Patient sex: F
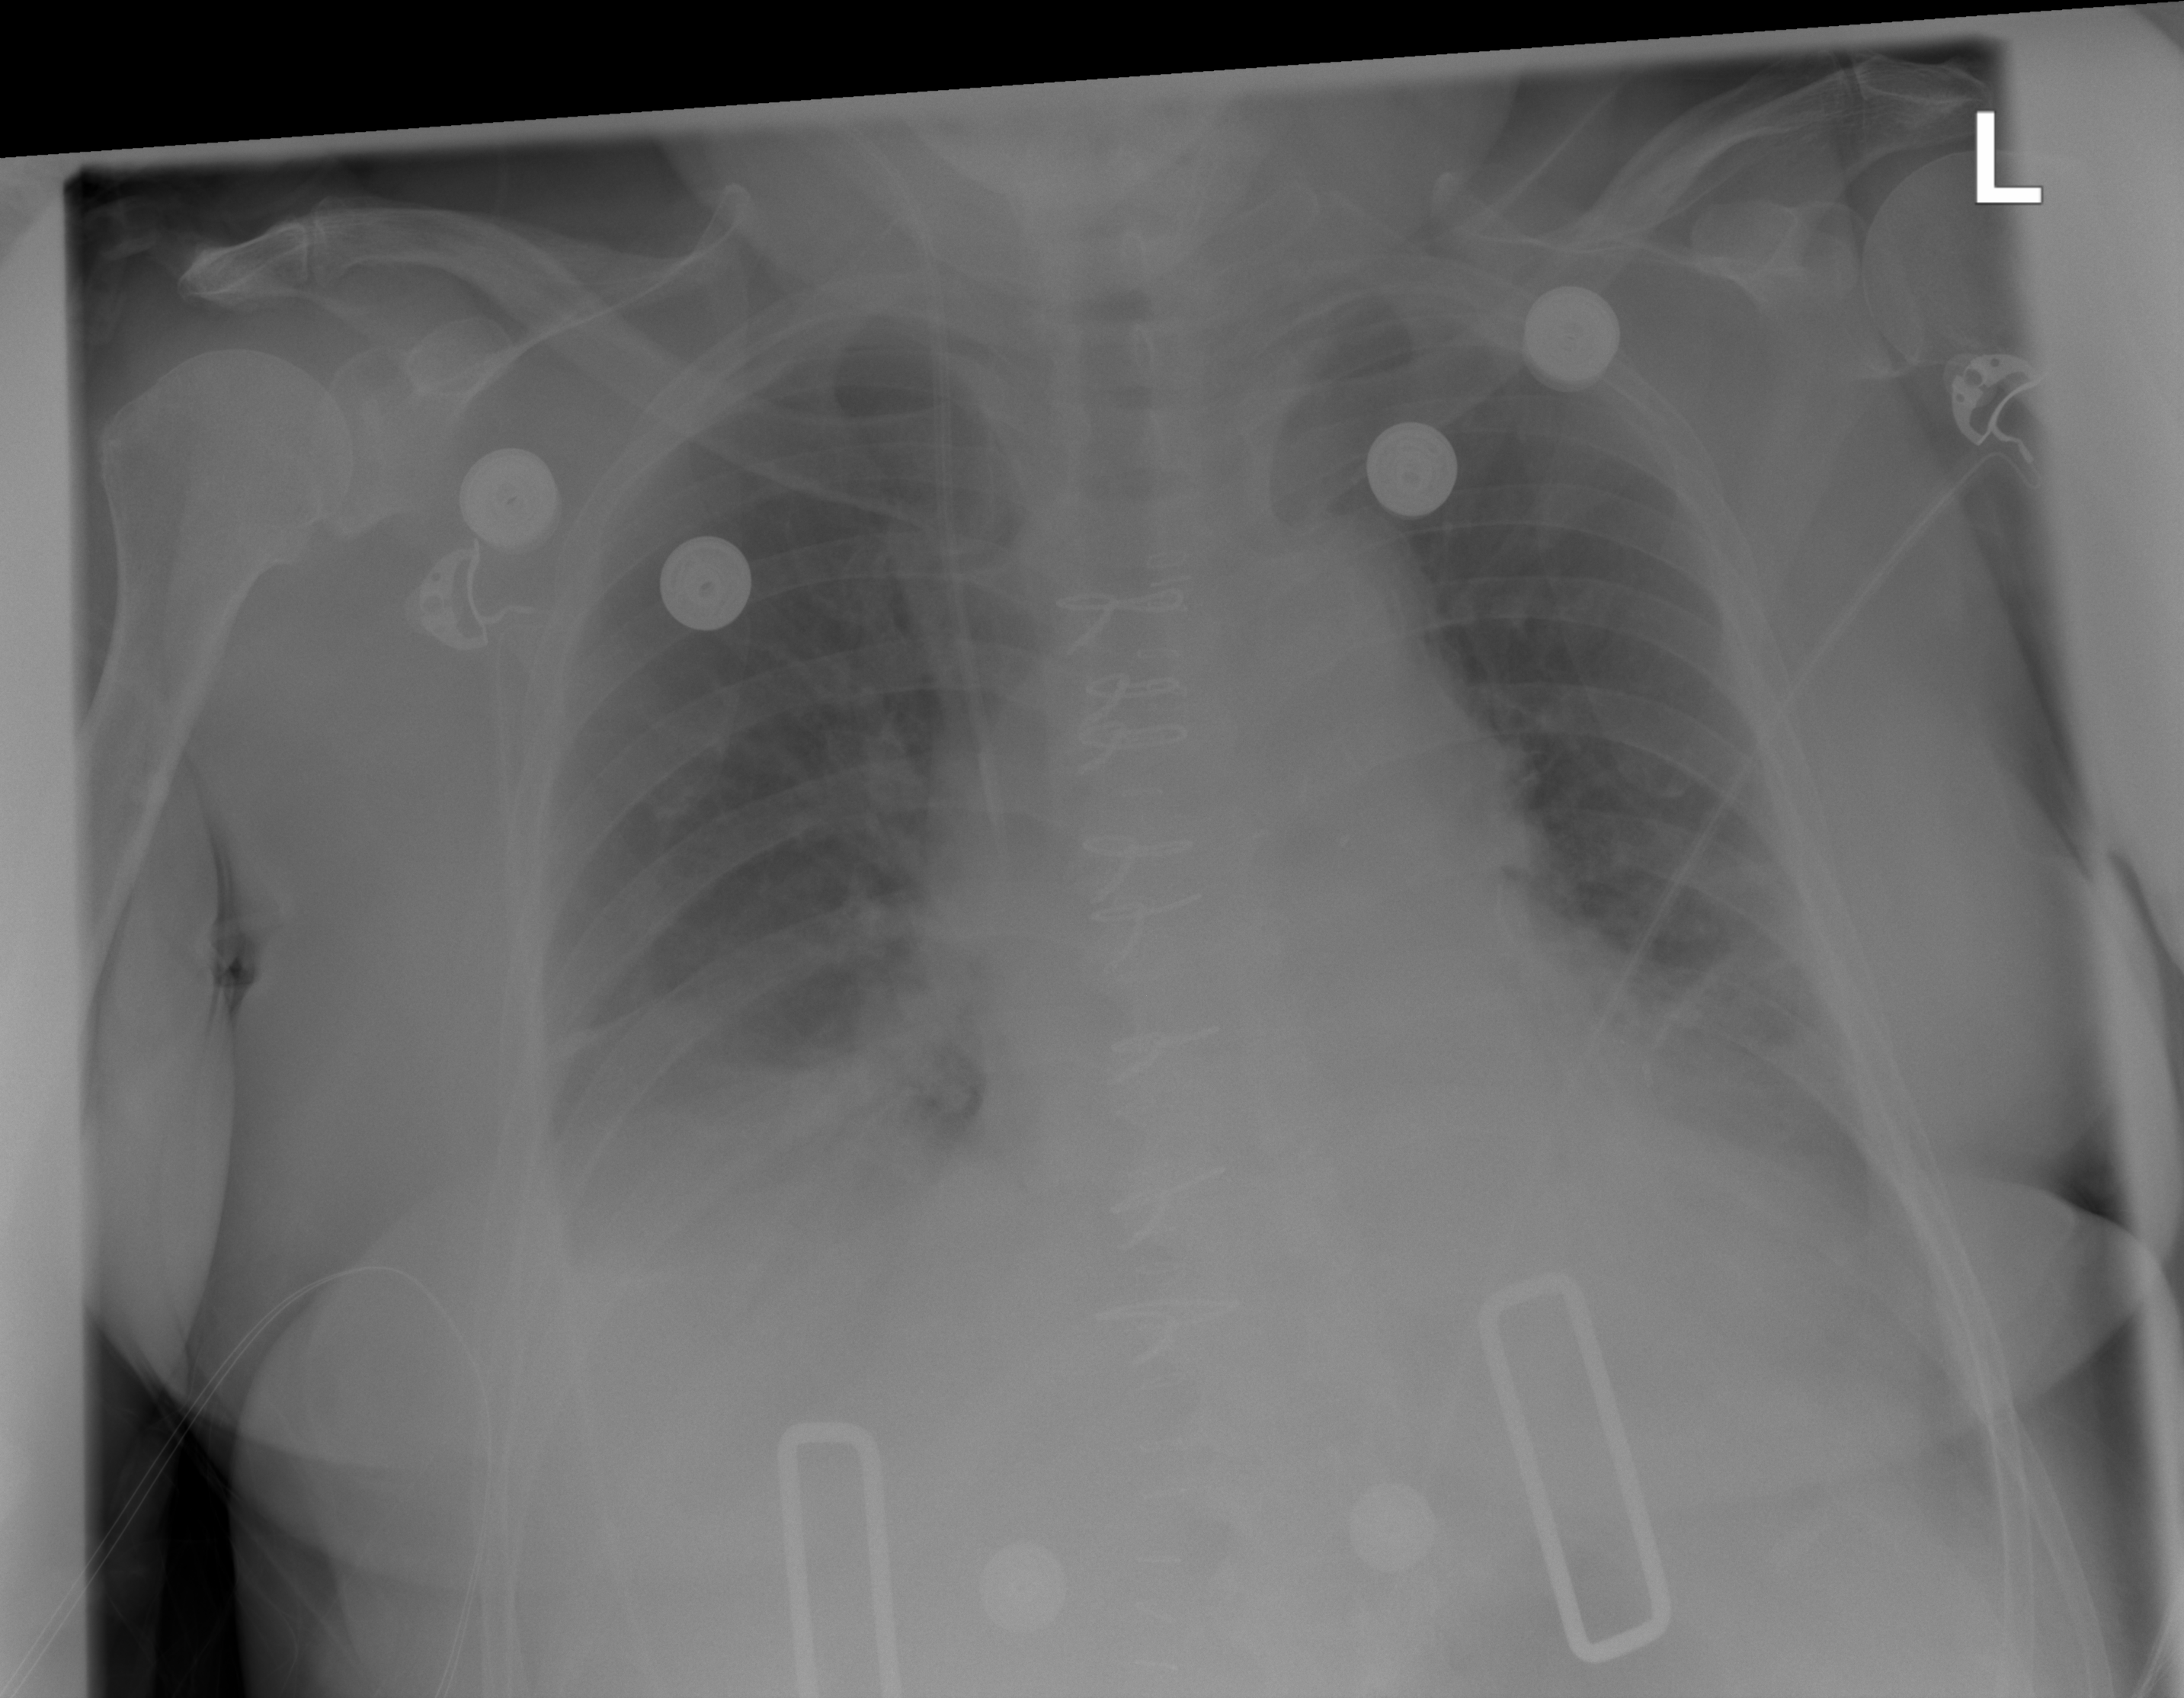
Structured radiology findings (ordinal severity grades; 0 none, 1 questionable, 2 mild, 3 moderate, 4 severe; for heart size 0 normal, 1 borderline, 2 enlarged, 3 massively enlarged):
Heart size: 2
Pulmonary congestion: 0
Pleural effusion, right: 2
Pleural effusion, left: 2
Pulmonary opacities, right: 0
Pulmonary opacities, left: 0
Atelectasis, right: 2
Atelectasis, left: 2